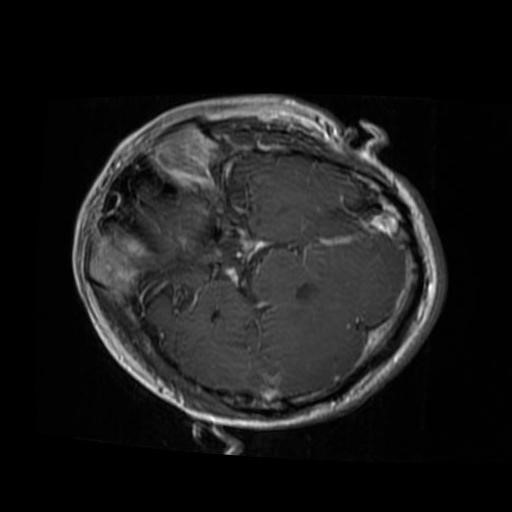
Label: brain_glioma